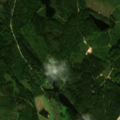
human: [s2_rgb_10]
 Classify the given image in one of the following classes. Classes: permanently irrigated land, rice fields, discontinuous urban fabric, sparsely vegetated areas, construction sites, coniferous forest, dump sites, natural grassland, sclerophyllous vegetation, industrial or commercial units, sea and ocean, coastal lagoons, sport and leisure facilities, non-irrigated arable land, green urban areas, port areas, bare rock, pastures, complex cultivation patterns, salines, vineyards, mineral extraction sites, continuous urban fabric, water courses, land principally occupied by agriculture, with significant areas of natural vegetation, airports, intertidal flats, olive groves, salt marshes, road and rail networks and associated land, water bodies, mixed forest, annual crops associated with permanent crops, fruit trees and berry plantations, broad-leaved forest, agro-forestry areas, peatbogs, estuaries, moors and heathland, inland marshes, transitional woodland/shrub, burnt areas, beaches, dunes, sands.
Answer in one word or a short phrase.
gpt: mineral extraction sites, coniferous forest, mixed forest, transitional woodland/shrub